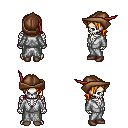
a pixel art fantasy rpg character, male body template, skeleton, white robe, teal pants, light blonde long bangs hairstyle, leather cap, brown shoes, four views (front, back, left, right), 2x2 character sprite sheet, small pixel art, hard edges, no anti-aliasing